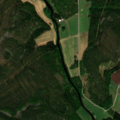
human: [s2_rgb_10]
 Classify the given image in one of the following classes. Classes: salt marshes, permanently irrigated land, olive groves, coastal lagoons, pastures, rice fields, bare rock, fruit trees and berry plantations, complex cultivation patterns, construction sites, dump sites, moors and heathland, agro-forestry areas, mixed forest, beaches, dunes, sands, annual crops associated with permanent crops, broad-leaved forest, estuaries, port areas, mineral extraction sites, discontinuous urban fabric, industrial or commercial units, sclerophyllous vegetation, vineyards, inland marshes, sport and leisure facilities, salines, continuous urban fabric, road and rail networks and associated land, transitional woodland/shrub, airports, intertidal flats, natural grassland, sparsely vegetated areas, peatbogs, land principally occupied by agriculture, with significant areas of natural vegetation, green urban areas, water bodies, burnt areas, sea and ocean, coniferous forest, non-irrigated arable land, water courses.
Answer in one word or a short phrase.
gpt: non-irrigated arable land, land principally occupied by agriculture, with significant areas of natural vegetation, coniferous forest